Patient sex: M
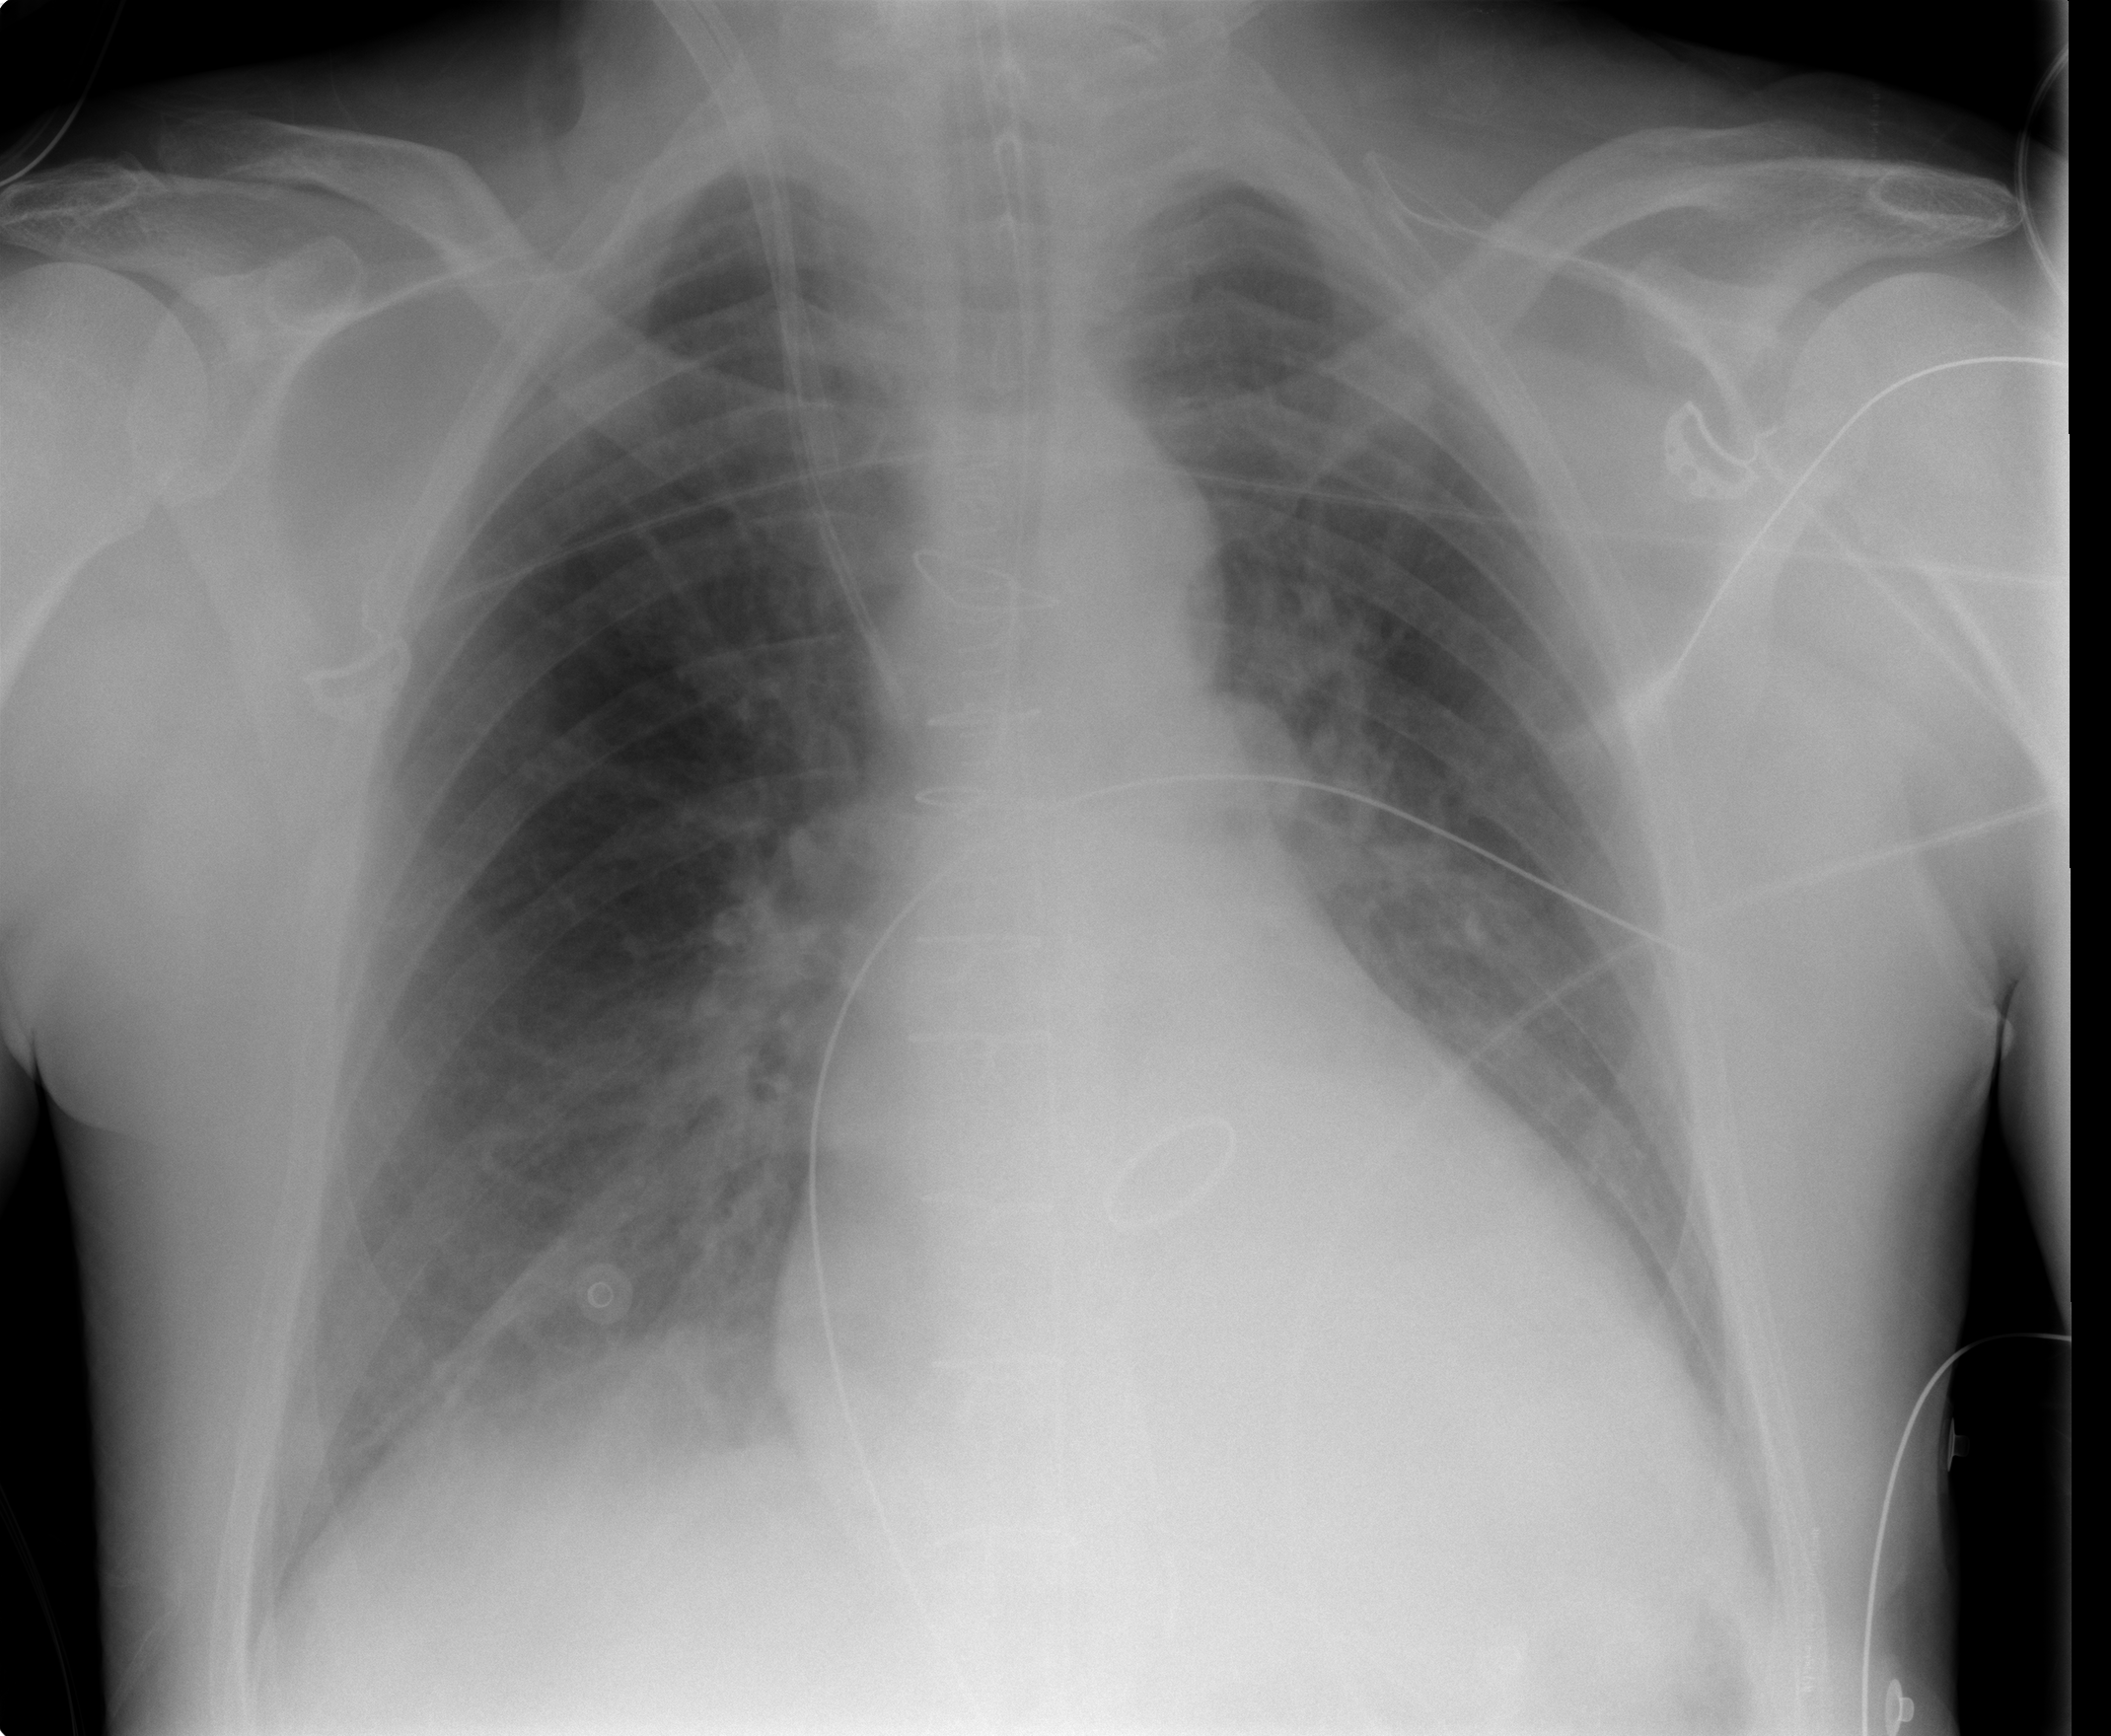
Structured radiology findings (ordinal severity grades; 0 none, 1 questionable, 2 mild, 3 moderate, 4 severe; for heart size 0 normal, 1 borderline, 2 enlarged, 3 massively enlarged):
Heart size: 1
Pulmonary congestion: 1
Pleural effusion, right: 0
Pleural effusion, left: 2
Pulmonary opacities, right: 0
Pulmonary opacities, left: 0
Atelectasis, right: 1
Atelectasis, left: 2